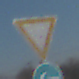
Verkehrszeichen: VorfahrtGewaehren
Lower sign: VorgeschriebeneFahrtrichtungHierLinks
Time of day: MorningAfternoon
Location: Outdoor (Nature)
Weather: PartlyCloudy
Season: NotSpecified
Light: Natural